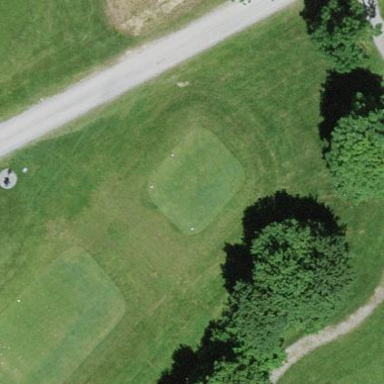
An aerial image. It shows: Golf tee on grassy land.